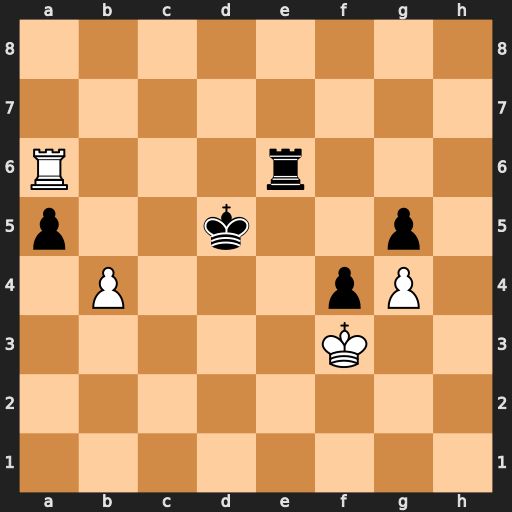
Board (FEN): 8/8/R3r3/p2k2p1/1P3pP1/5K2/8/8
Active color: w
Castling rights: -
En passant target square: -
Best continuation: Rxa5+ Kd4 Rxg5